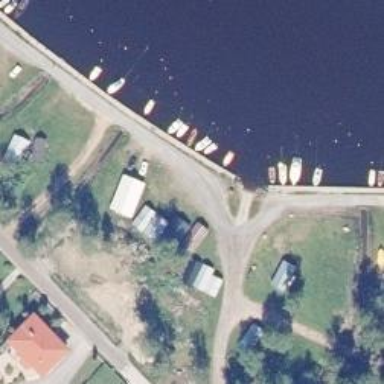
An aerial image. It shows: Slipway on leisure land.